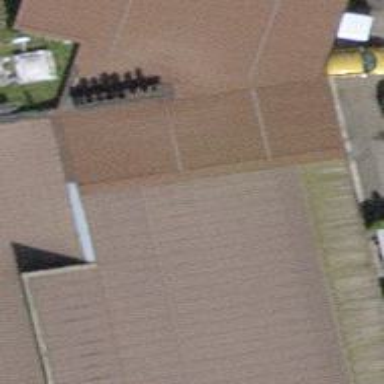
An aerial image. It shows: Car repair shop.